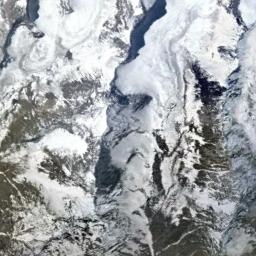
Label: snowberg